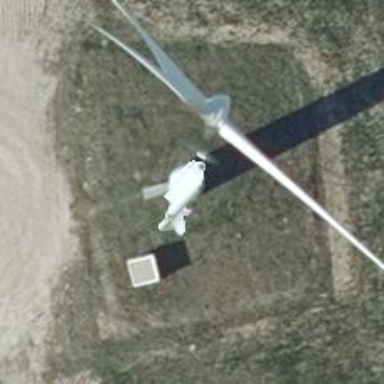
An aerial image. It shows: Wind generator of the horizontal axis type made by Vestas.